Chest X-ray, AP view. Patient: 62 years old, sex M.
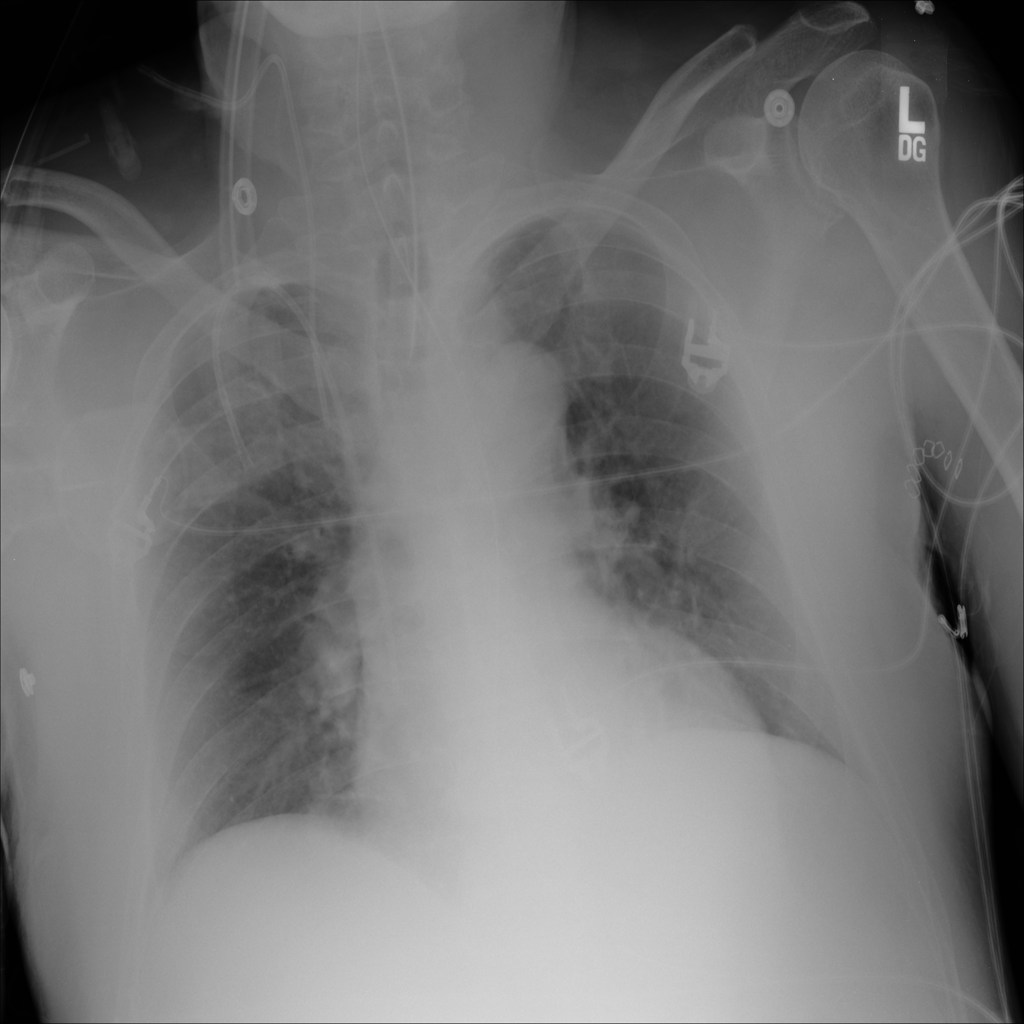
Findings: Atelectasis